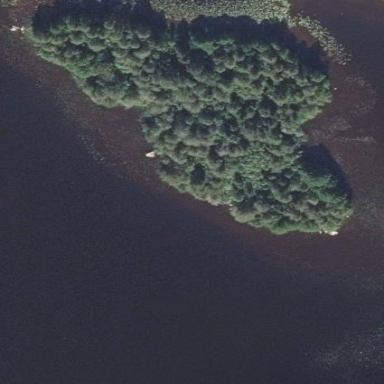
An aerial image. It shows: Islet surrounded by woodland.